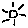
Label: sun